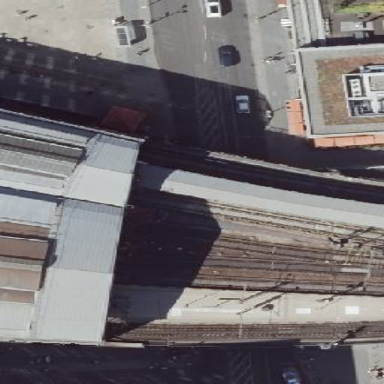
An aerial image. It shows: Platform for public transport at railway station.